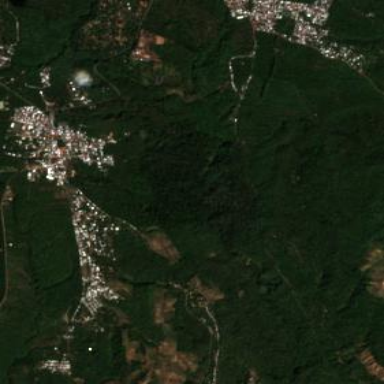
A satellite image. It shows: Forest area.